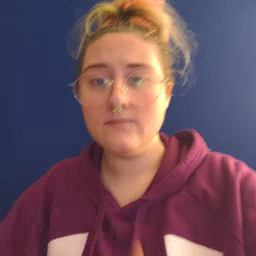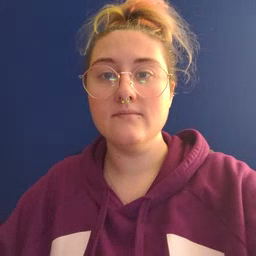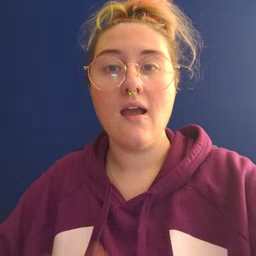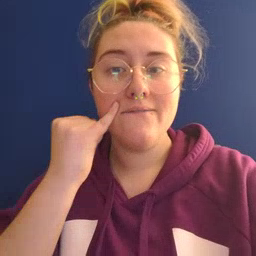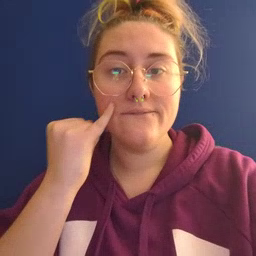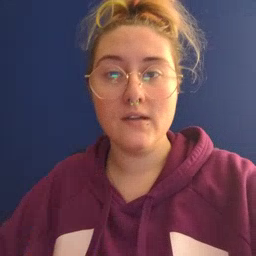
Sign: if